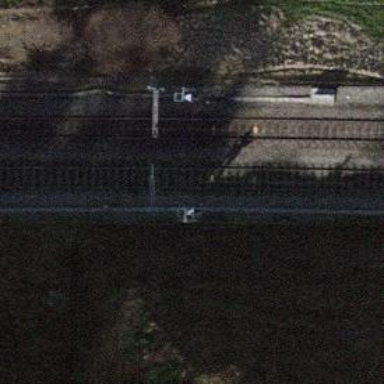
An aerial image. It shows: Railway signal.